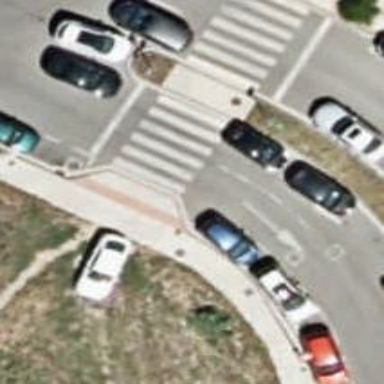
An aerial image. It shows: Uncontrolled crossing on the road.